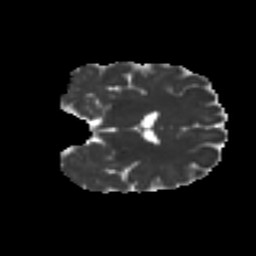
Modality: MD
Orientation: coronal
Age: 55
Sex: female
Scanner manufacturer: ge
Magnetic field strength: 3 T
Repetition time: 7.8 s
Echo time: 0.0606 s